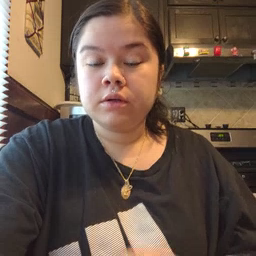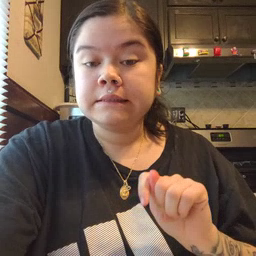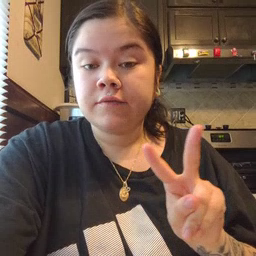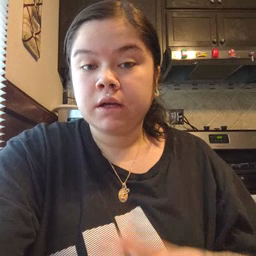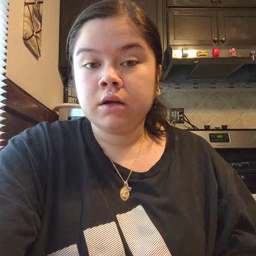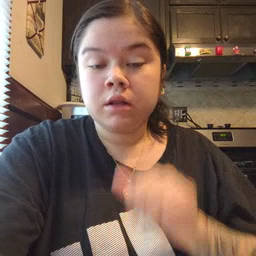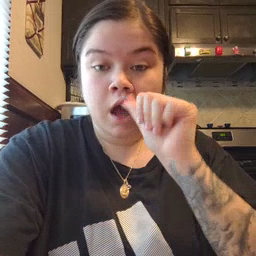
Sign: TV